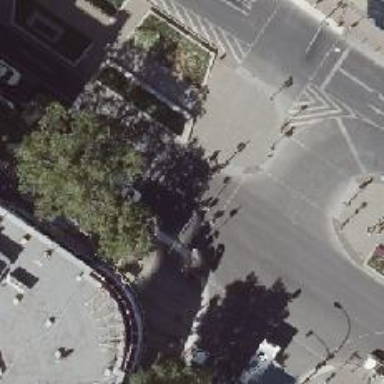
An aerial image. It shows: Road crossing with traffic signals.